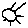
Label: sun